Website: walmart
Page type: gifting
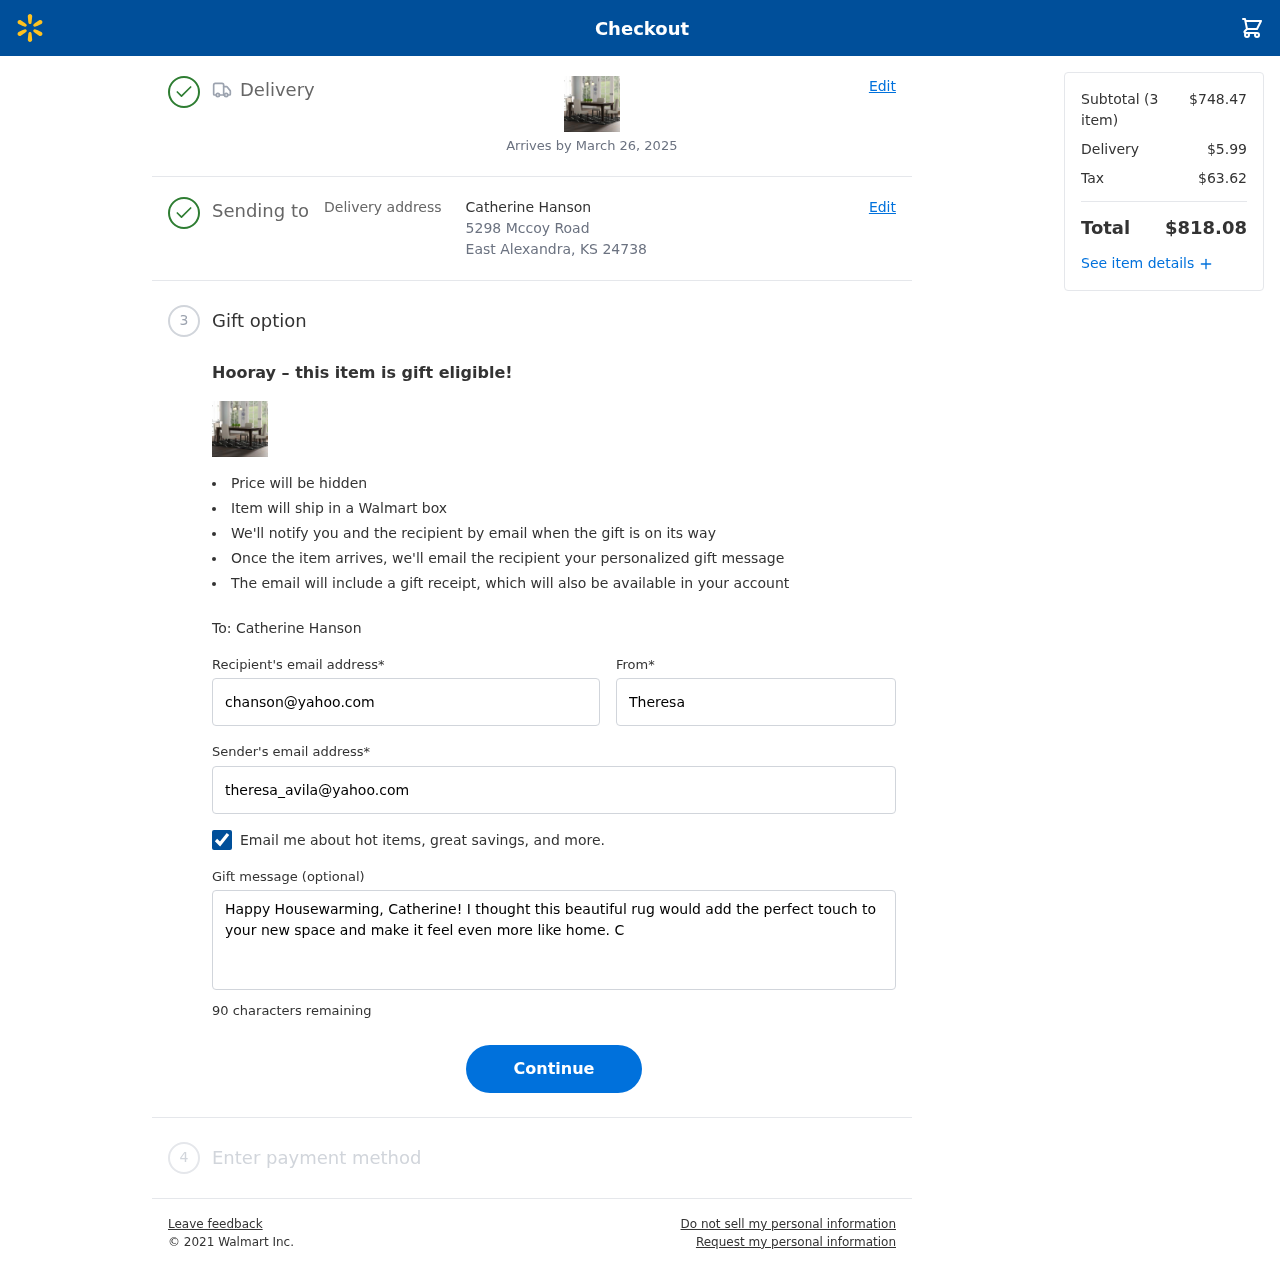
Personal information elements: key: PII_CITY_STATE_ZIP
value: East Alexandra, KS 24738
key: PII_EMAIL
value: theresa_avila@yahoo.com
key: PII_FIRSTNAME
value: Theresa
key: PII_GIFT_EMAIL
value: chanson@yahoo.com
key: PII_GIFT_FULLNAME
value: Catherine Hanson
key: PII_GIFT_MESSAGE
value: Happy Housewarming, Catherine! I thought this beautiful rug would add the perfect touch to your new space and make it feel even more like home. Can’t wait to see how it brightens up your living room!

Theresa
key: PII_STREET
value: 5298 Mccoy Road
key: PII_GIFT_FIRSTNAME
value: Catherine
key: PII_GIFT_LASTNAME
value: Hanson
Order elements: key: ORDER_DELIVERY_DATE
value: Arrives by March 26, 2025
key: ORDER_NUM_ITEMS
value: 3
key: ORDER_SUBTOTAL
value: $748.47
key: ORDER_SHIPPING_COST
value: $5.99
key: ORDER_TAX
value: $63.62
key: ORDER_TOTAL
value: $818.08